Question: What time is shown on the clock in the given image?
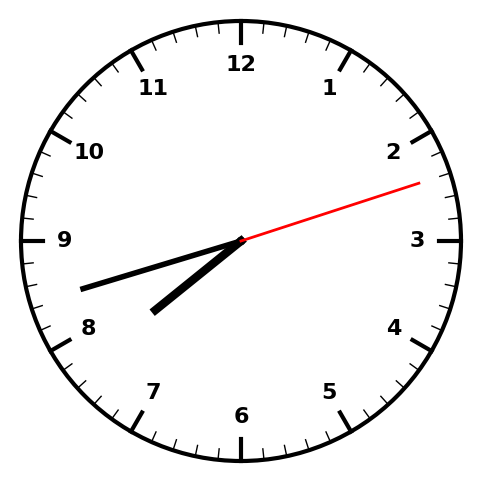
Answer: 07:42:12